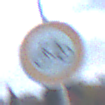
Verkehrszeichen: VerbotRadverkehr
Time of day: SunriseSunset
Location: Outdoor (Suburban)
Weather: PartlyCloudy
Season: NotSpecified
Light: Natural